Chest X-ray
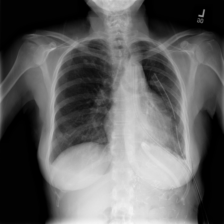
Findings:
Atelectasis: negative
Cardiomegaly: negative
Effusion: positive
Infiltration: negative
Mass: negative
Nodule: positive
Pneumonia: negative
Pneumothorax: positive
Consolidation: negative
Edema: negative
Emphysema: negative
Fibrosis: negative
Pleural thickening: negative
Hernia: negative